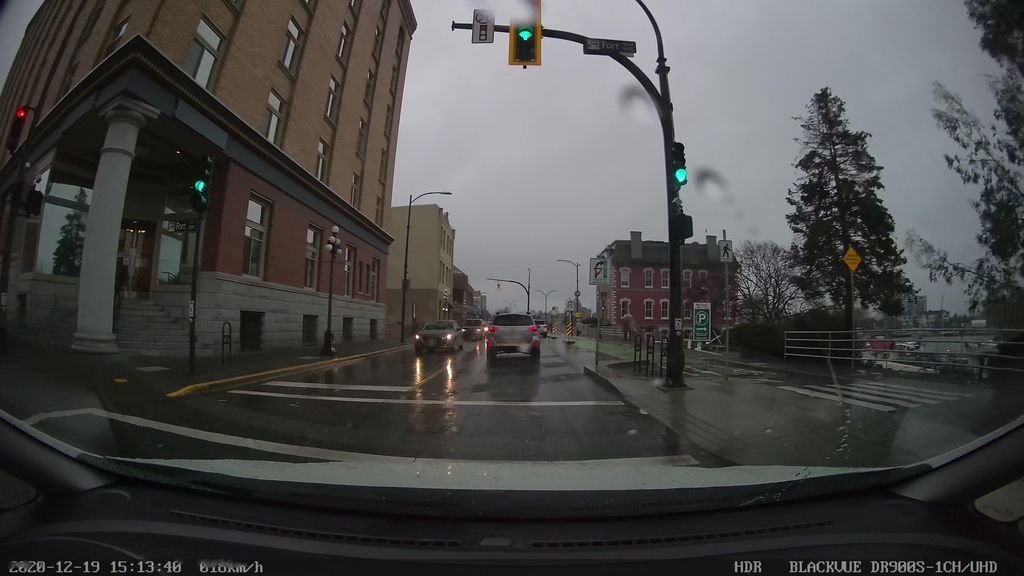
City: victoria